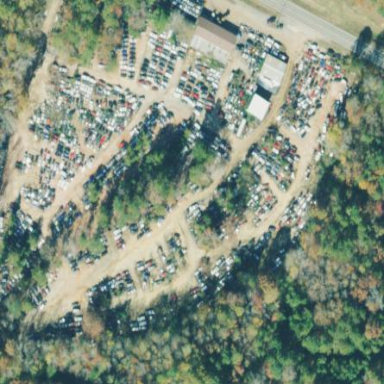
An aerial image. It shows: Scrap yard located in industrial area.